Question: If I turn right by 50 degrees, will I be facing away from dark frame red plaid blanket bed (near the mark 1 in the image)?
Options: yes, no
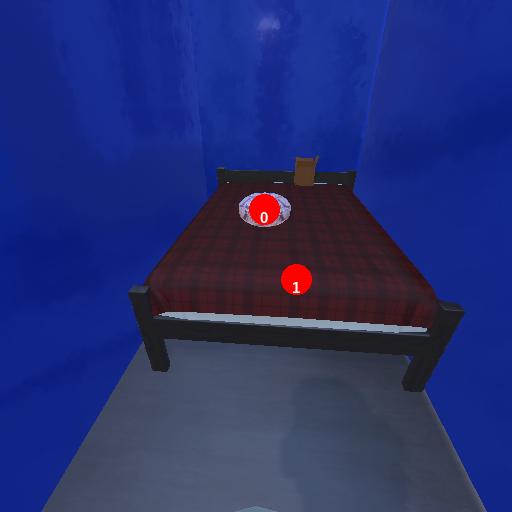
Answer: yes